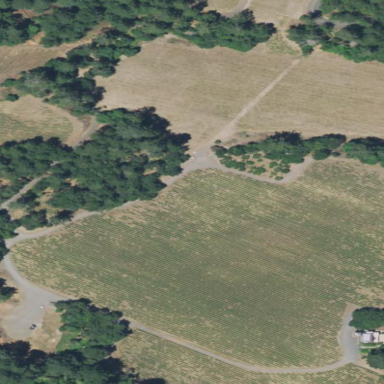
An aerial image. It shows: Vineyard with wine grapes as the crop.